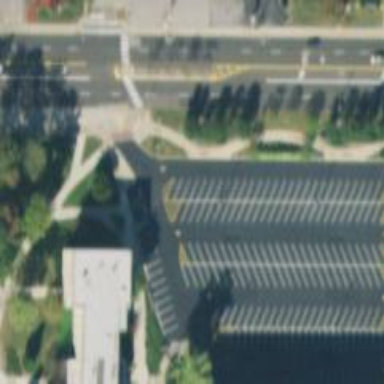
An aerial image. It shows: Parking area with asphalt surface designed for park and ride use.